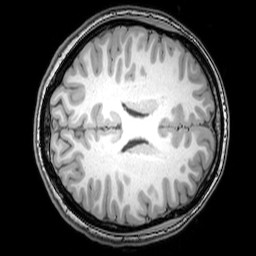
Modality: T1w
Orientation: axial
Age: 22
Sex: female
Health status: healthy
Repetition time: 0.081 s
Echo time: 0.037 s